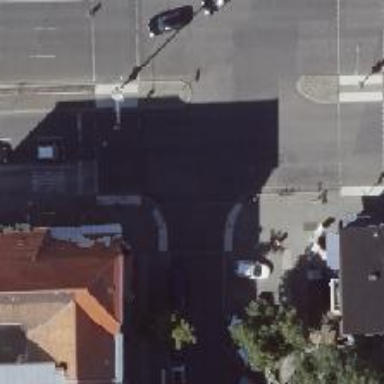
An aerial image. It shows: Residential road with asphalt surface. There are separate sidewalks on both sides and opposite cycleway.